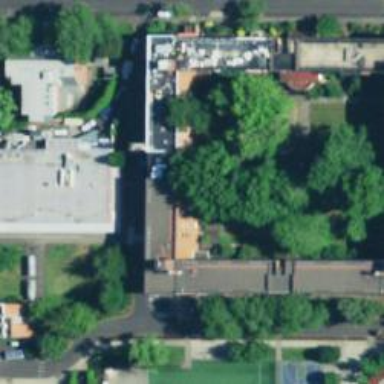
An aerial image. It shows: Dormitory building.